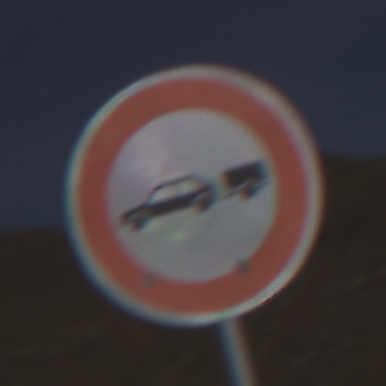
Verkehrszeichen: VerbotPersonenkraftwagenMitAnhaenger
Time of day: MorningAfternoon
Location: Outdoor (Nature)
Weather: PartlyCloudy
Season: NotSpecified
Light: Natural